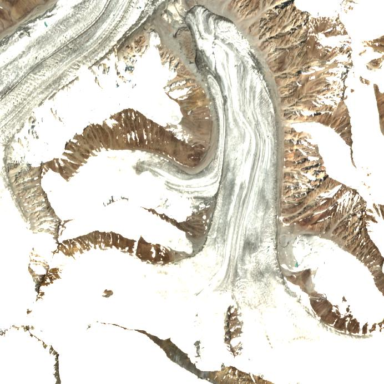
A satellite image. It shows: Majestic glacier in the distance.